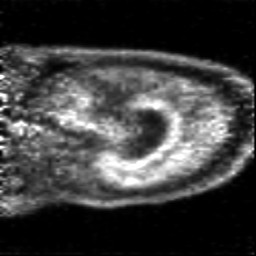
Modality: PET
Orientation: sagittal
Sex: male
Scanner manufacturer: siemens